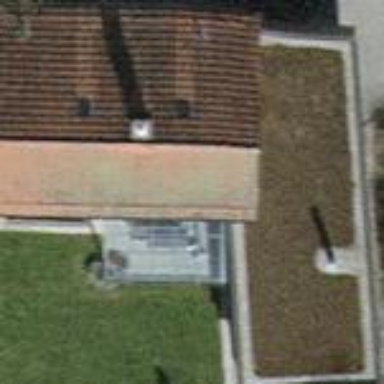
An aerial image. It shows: Building with tiled roof.